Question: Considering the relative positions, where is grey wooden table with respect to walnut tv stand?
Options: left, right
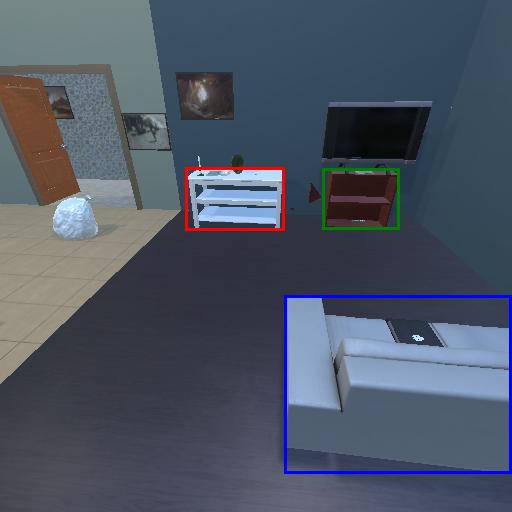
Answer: left